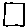
Label: square